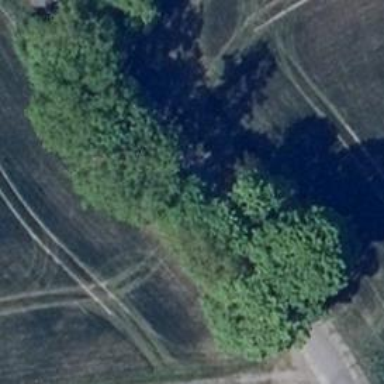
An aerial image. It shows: Row of broadleaved trees.